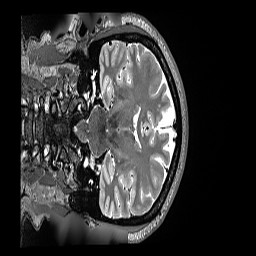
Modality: T2w
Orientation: coronal
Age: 36
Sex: female